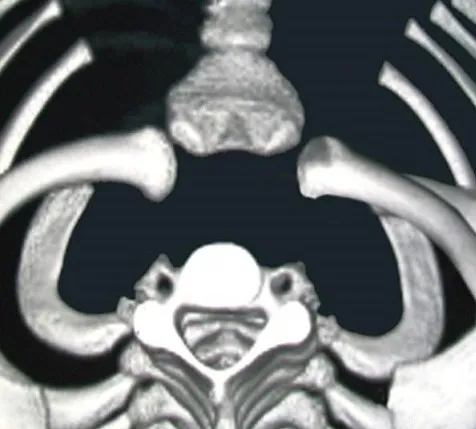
Chest CT scan showing reduction.
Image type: radiology (ct)